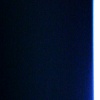
Label: space